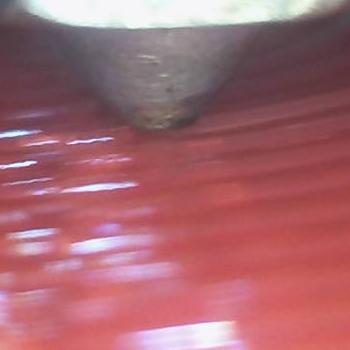
Flow rate: 70%